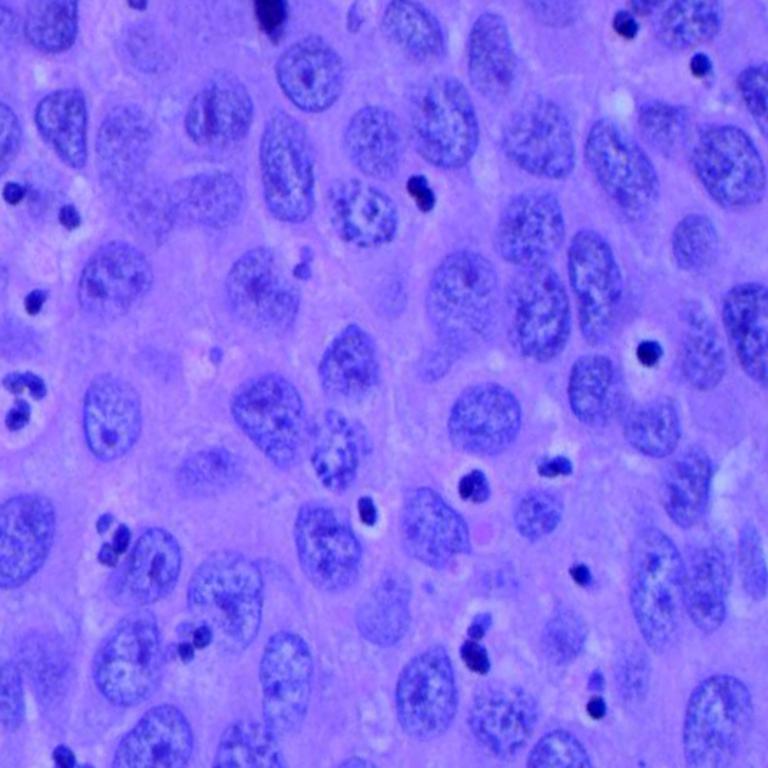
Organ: lung
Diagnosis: squamous carcinomas